Interaction volume radius: 5 \u00c5
Interaction volume height: 20 \u00c5
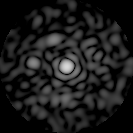
Disorder parameter: 0.7982